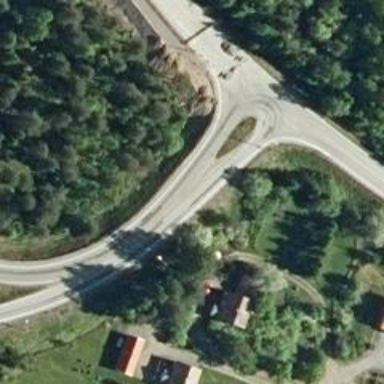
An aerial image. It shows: Trunk link road with asphalt surface.